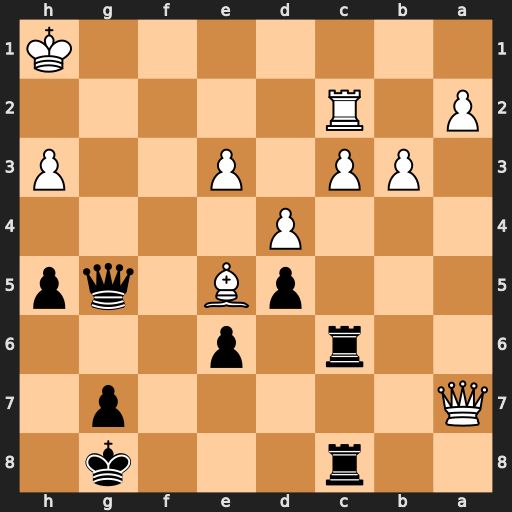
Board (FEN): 2r3k1/Q5p1/2r1p3/3pB1qp/3P4/1PP1P2P/P1R5/7K
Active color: b
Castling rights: -
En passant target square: -
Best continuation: Rxc3 Rxc3 Rxc3